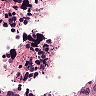
Metastatic tissue present: no